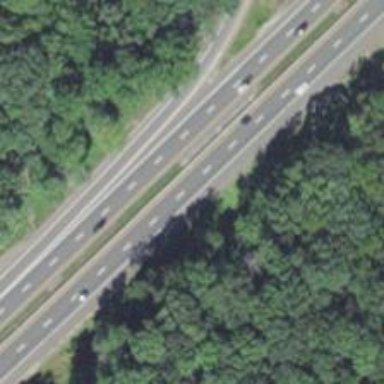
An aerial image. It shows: Asphalt motorway.